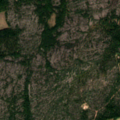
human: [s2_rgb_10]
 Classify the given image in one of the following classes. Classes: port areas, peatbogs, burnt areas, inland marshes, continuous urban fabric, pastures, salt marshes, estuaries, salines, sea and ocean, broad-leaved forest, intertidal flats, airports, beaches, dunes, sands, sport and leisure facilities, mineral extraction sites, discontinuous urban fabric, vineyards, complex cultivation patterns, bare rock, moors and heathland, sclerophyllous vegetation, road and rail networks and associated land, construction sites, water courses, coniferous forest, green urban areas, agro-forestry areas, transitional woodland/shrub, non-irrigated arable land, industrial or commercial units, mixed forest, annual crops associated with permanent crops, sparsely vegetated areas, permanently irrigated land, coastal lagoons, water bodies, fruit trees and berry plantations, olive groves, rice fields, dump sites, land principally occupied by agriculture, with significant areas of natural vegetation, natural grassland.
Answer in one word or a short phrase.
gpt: mixed forest, transitional woodland/shrub, bare rock